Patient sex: M
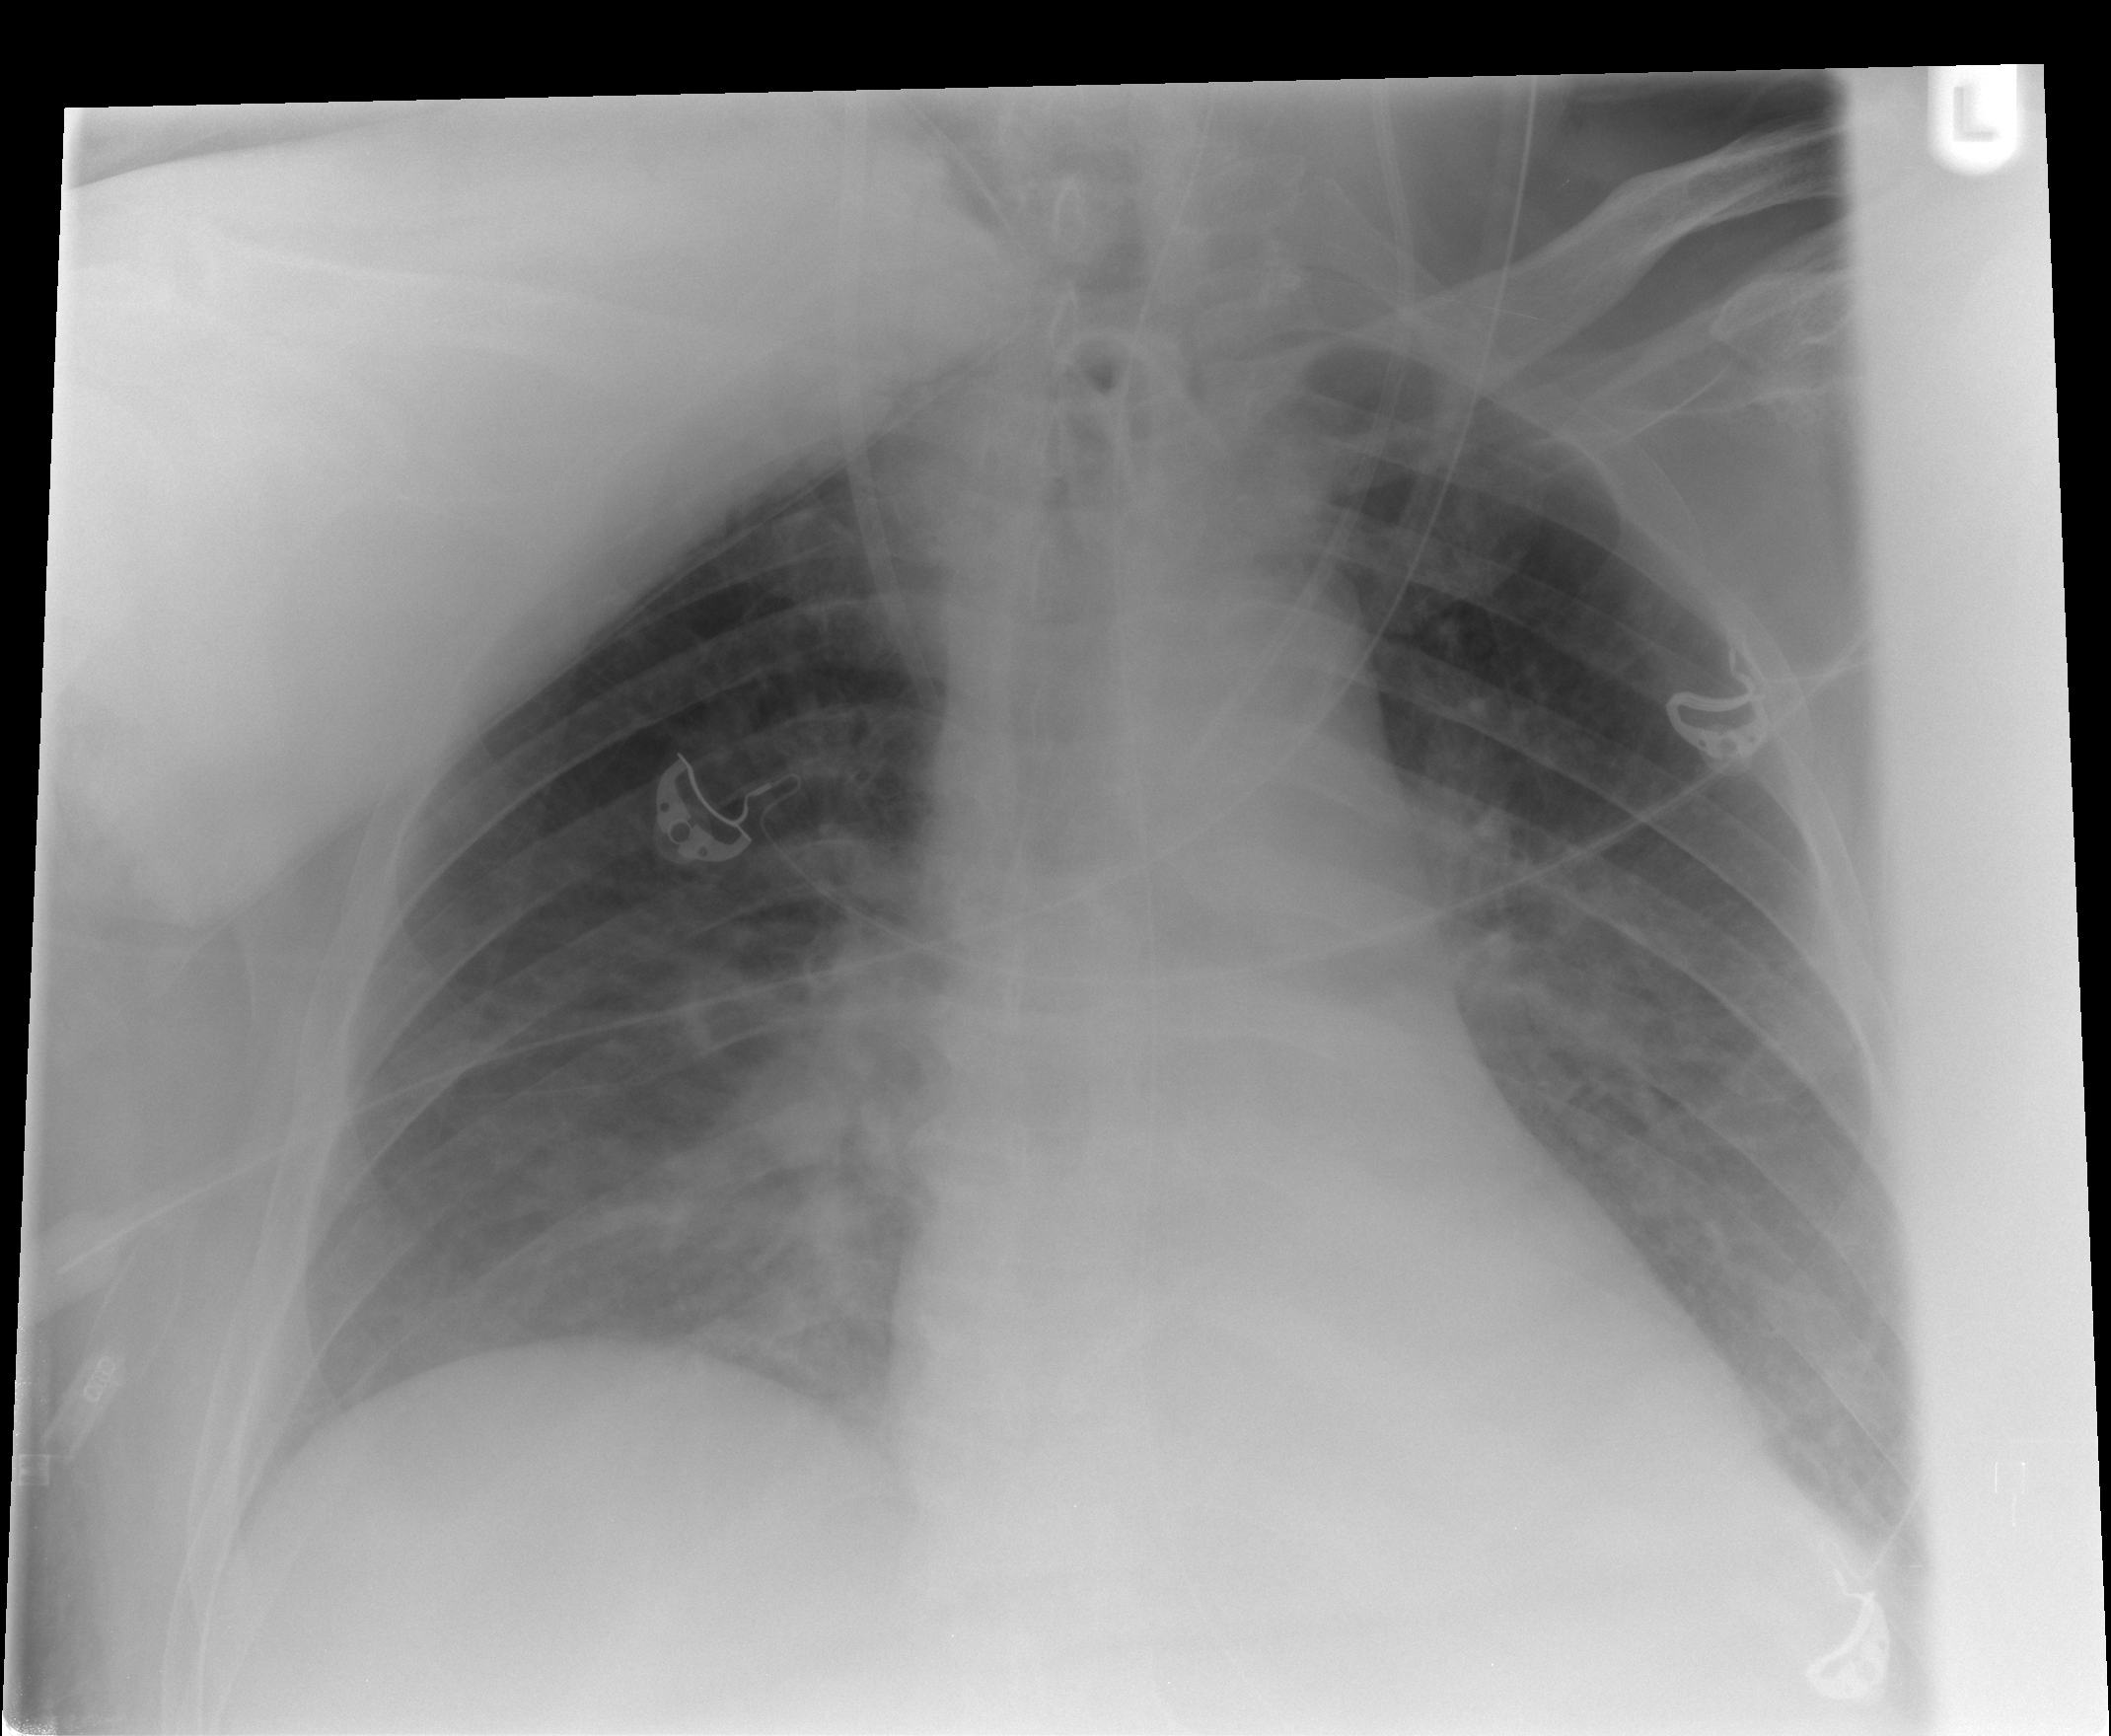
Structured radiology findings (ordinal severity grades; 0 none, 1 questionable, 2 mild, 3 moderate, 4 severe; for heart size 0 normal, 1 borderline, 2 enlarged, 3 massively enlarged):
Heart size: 0
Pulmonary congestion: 2
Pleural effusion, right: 0
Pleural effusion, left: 0
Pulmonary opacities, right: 2
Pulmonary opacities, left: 0
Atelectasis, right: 2
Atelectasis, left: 2